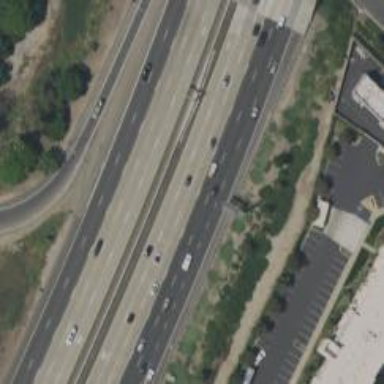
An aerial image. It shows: Motorway.